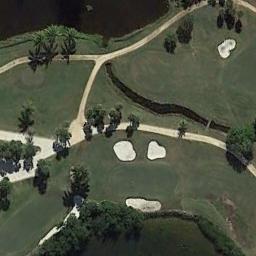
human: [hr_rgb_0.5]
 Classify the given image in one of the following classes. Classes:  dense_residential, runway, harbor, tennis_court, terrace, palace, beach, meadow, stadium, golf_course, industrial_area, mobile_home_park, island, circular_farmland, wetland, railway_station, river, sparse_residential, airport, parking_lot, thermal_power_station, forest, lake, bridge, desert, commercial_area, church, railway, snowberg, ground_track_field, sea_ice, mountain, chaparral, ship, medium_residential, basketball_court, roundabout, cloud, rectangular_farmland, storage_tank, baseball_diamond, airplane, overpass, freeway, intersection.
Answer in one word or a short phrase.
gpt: golf_course